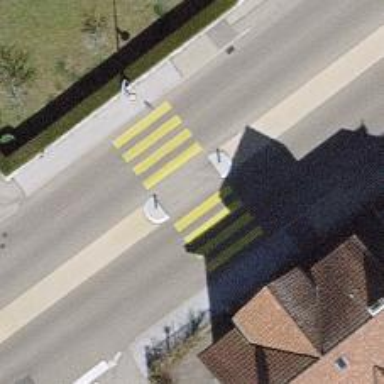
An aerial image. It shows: Marked crossing on the road.